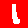
Digit: 1